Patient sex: F
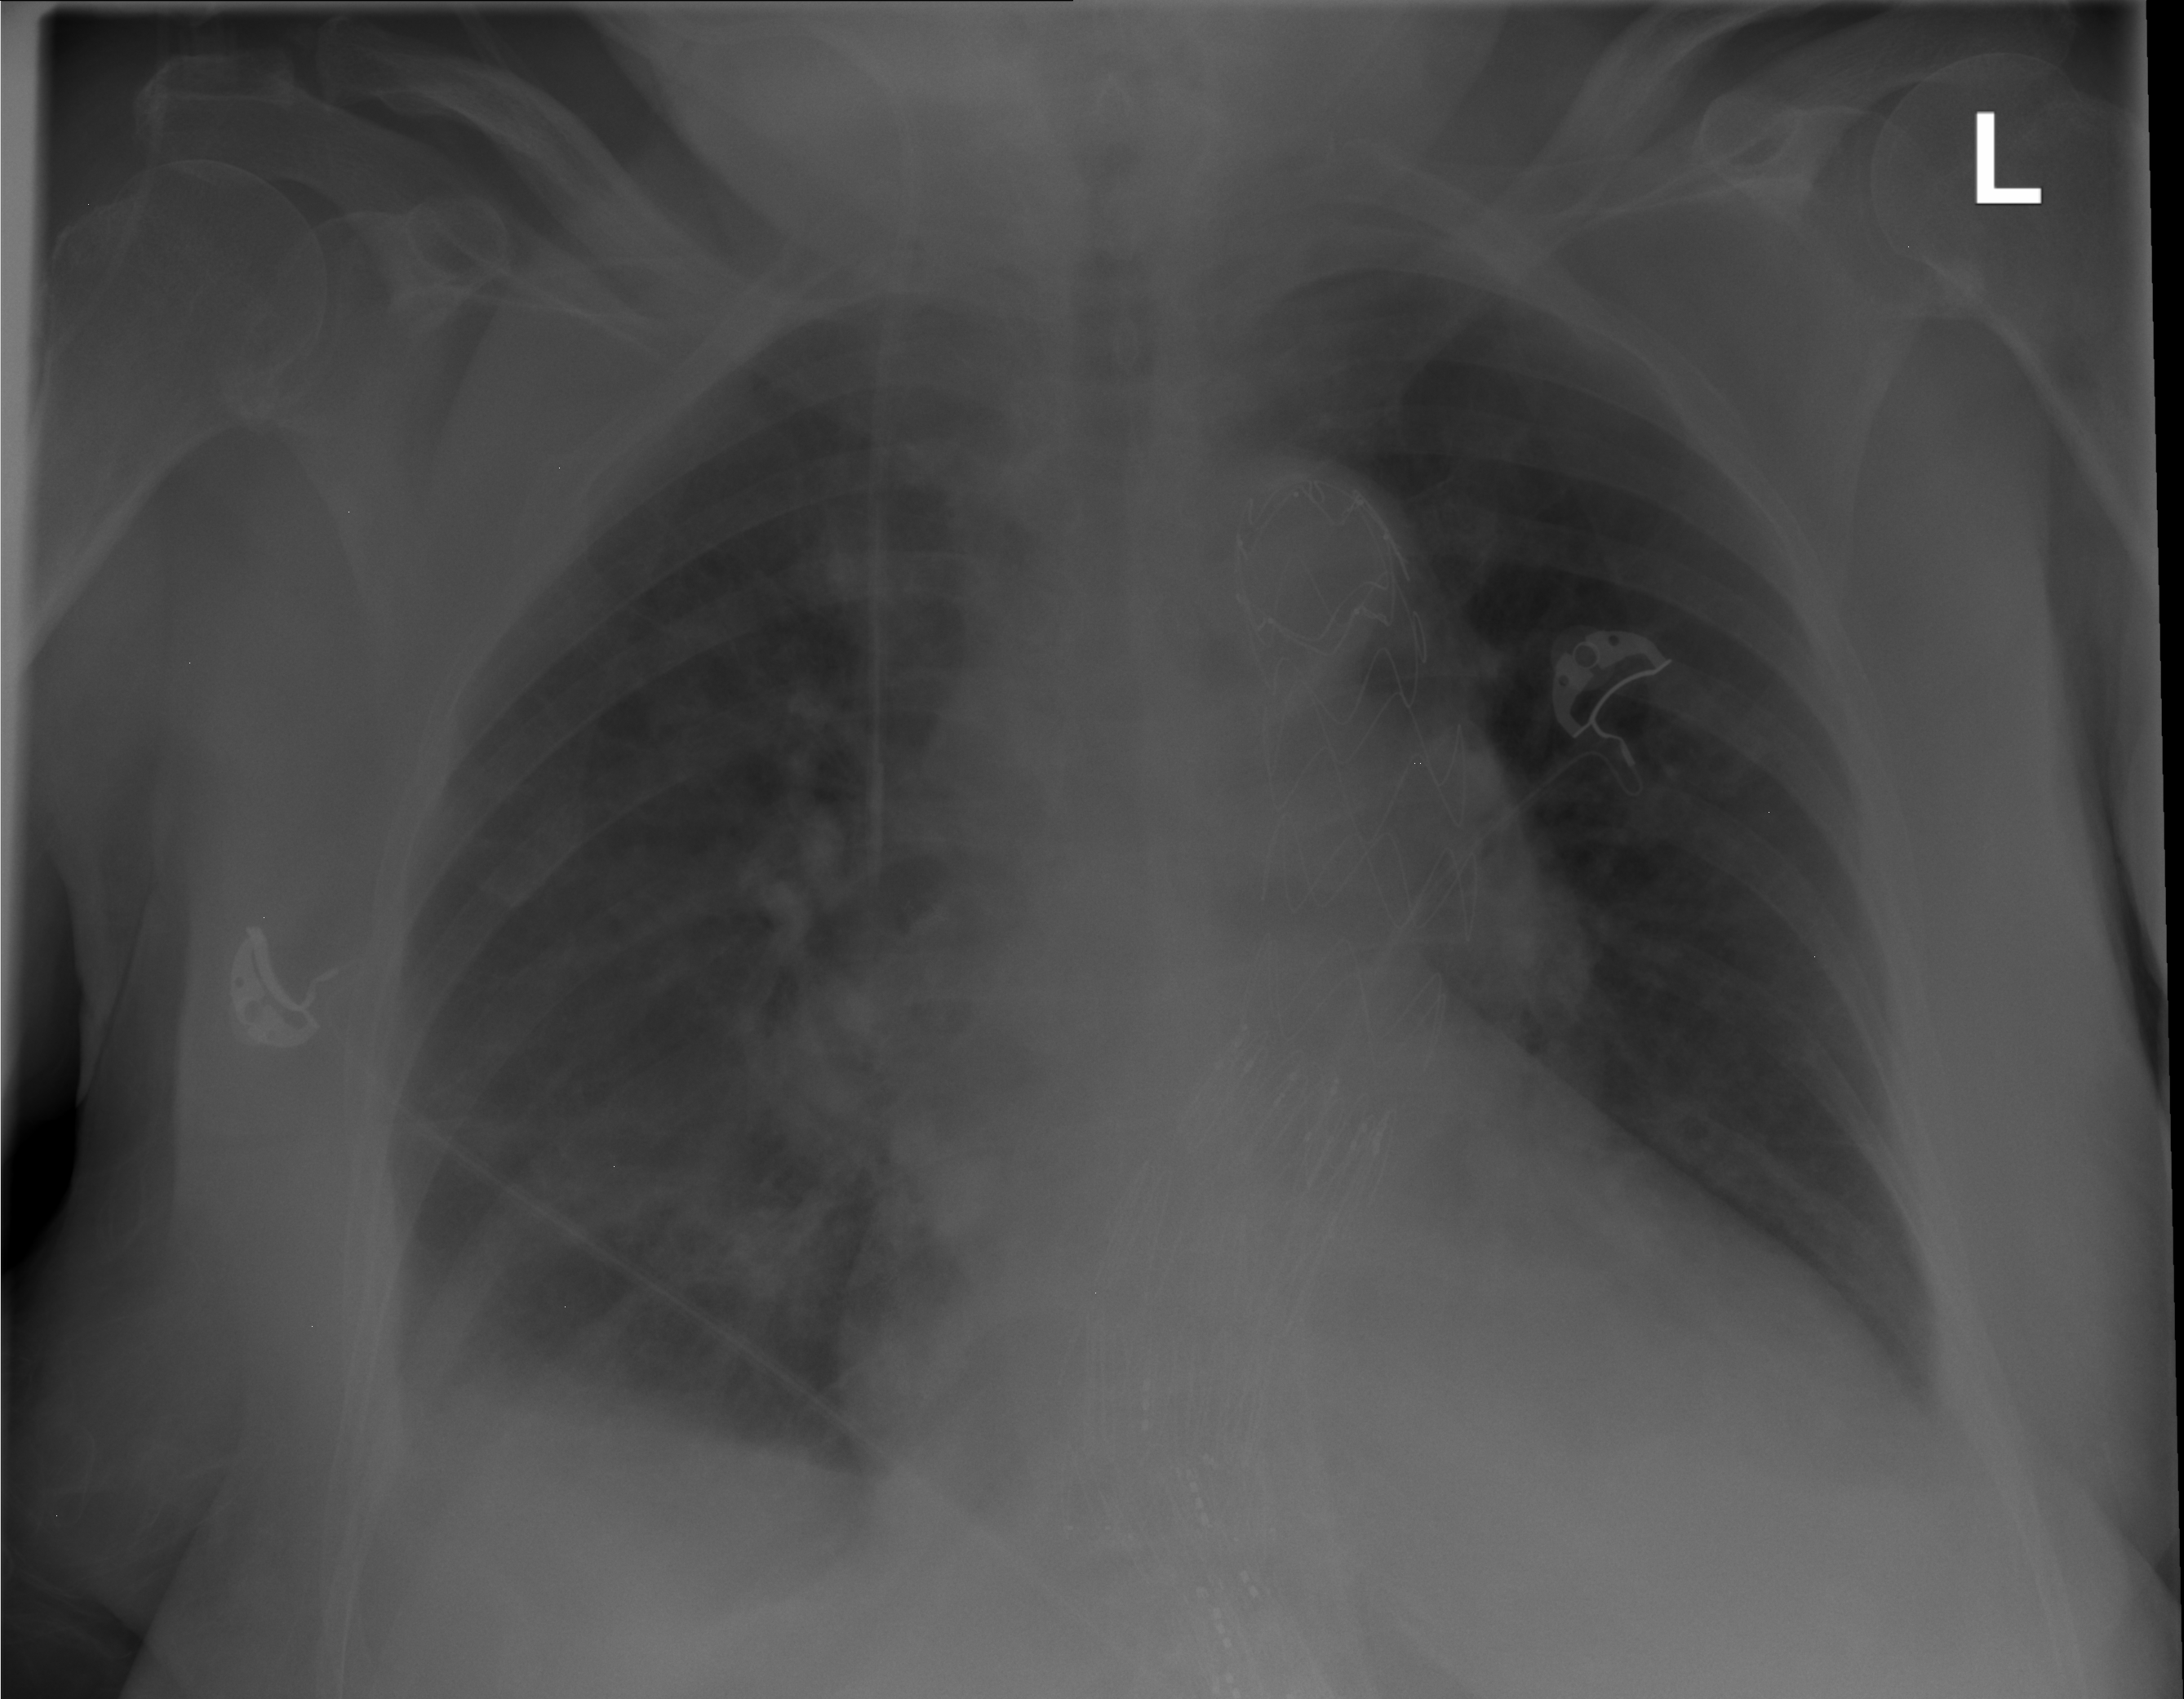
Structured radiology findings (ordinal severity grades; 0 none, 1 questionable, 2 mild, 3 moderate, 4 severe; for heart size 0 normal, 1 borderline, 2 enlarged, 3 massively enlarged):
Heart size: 2
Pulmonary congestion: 0
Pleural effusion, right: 2
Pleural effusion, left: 1
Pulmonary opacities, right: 1
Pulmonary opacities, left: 0
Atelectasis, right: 2
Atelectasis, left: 2